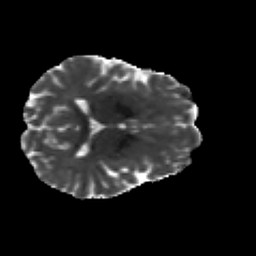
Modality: MD
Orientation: axial
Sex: female
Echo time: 0.114 s